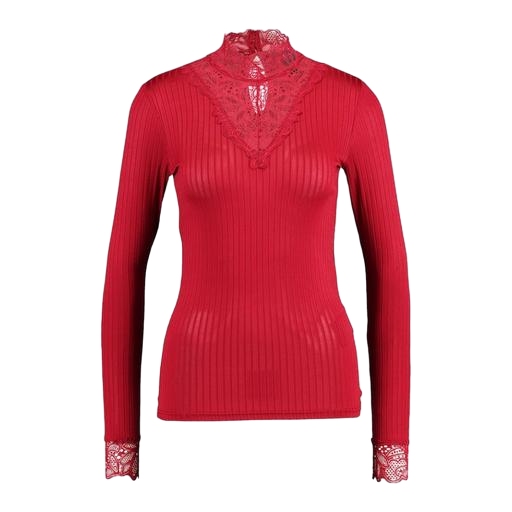
red and has long sleeves, red jacquard mock-neck top only macy, red shayna mock-turtleneck lace top, white background